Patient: sex F, age 74
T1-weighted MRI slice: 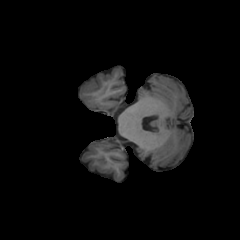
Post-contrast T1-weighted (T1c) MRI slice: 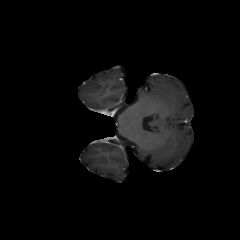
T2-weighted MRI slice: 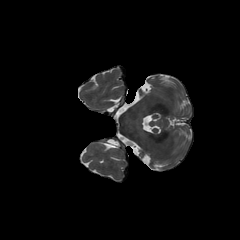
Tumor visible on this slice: no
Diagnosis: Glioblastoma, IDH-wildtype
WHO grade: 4